Question: I am having an issue converting characters for a TrueType font (Arial for example) to 'java.awt.Shape' for further manual rendering (as EPS but it does not matter).
I have broken down the program that does it into small processes to find out where the problem comes from and it looks to me like the problem is coming from the process of loading the glyph from the font.
I am using the following code snippet to load the font (Arial, from msttcore package) and convert the character 'O' as a 'Shape' that I can use later on:
'''
Font font = new Font("Arial", Font.PLAIN, 24);
AttributedString attributedString = new AttributedString("O");
attributedString.addAttribute(TextAttribute.FONT, font, 0, "O".length());
FontRenderContext fontRenderContext = new FontRenderContext(null, false, false);
TextLayout layout = new TextLayout(attributedString.getIterator(), fontRenderContext);
Shape shape = layout.getOutline(null);
'''
I have also tried using the following code snippet but it gives me the same results:
'''
Font font = new Font("Arial", Font.PLAIN, 24);
FontRenderContext fontRenderContext = new FontRenderContext(null, false, false);
GlyphVector glyphVector = font.createGlyphVector(fontRenderContext, text);
Shape shape = glyphVector.getOutline();
'''
After that, I use the 'shape.getPathIterator(null)' and iterate over the segments it gives me to print the point coordinates. I do that on three different systems:
- - -
When generating the 'java.awt.Shape' on my Mac, the generated EPS file looks right. When generating the 'java.awt.Shape' on the Linux machines, it appears that some point coordinates are different than the ones generated on my Mac.
- The part coordinates of the 'O' are different but only to an extent where it only looks like rounding errors and isn't perceptible to my eye: - The part however looks very weird and the point coordinates differ much more than the rounding errors.
See the following picture:

In green is the path from the Shape generated on my Mac, in red the path from the Shape generated on the Fedora-like computer.
Because both overlap well on the part, it looks like a bit darker green. But you can see that the part is very different. It's not even centered for the red path...
- - -
I think I have already tried many things without success and I don't really understand why this happens and would be thankful for any tips.
---
Here is the smallest complete code snippet I can give you that shows the problem:
'''
package Experiments;
import java.awt.Font;
import java.awt.Shape;
import java.awt.font.FontRenderContext;
import java.awt.font.GlyphVector;
import java.awt.font.TextAttribute;
import java.awt.font.TextLayout;
import java.awt.geom.PathIterator;
import java.io.File;
import java.text.AttributedString;
public class MyClass
{
public static void main(String[] args) throws Exception
{
Font font = new Font("Arial", Font.PLAIN, 24);
AttributedString attributedString = new AttributedString("O");
attributedString.addAttribute(TextAttribute.FONT, font, 0, "O".length());
FontRenderContext fontRenderContext = new FontRenderContext(null, false, false);
TextLayout layout = new TextLayout(attributedString.getIterator(), fontRenderContext);
Shape shape = layout.getOutline(null);
PathIterator it = shape.getPathIterator(null);
double[] points = new double[6];
double x = 0, y = 0;
while (!it.isDone())
{
double x1 = points[0], y1 = points[1];
double x2 = points[2], y2 = points[3];
double x3 = points[4], y3 = points[5];
switch (it.currentSegment(points))
{
case PathIterator.SEG_CLOSE:
System.out.println("close");
break;
case PathIterator.SEG_QUADTO:
// Convert to cubic curve
x3 = x2;
y3 = y2;
x2 = x1 + 1 / 3f * (x2 - x1);
y2 = y1 + 1 / 3f * (y2 - y1);
x1 = x + 2 / 3f * (x1 - x);
y1 = y + 2 / 3f * (y1 - y);
case PathIterator.SEG_CUBICTO:
System.out.println("curve: " + x1 + "," + y1 + "," + x2 + "," + y2 + "," + x3 + "," + y3);
x = x3;
y = y3;
break;
case PathIterator.SEG_LINETO:
System.out.println("lineto: " + x1 + "," + y1);
x = x1;
y = y1;
break;
case PathIterator.SEG_MOVETO:
System.out.println("moveto: " + x1 + "," + y1);
x = x1;
y = y1;
break;
}
it.next();
}
}
}
'''
The output on my Mac is:
'''
moveto: 0.0,0.0
curve: 0.7734375230502337,-5.57812516624108,0.7734374884748831,-5.57812491687946,0.0,0.0
curve: 0.7734375230502337,-8.429687751224265,1.925781272817403,-13.451171899039764,3.45703125,-15.064453125
curve: 4.988281295634806,-16.677734423079528,6.96484378608875,-17.484375,9.38671875,-17.484375
curve: 10.97265629726462,-17.484375,12.402343768975697,-17.105468738707714,13.67578125,-16.34765625
curve: 14.949218787951395,-15.589843727415428,15.91992188495351,-14.533203104801942,16.587890625,-13.177734375
curve: 17.25585939490702,-11.822265584603883,17.58984375,-10.28515622438863,17.58984375,-8.56640625
curve: 17.58984375,-6.8242186980787665,17.23828123952262,-5.265624979510903,16.53515625,-3.890625
curve: 15.832031229045242,-2.5156249590218067,14.835937480791472,-1.4746093644644134,13.546875,-0.767578125
curve: 12.257812461582944,-0.06054685392882675,10.867187477764674,0.29296875,9.375,0.29296875
curve: 7.757812451804057,0.29296875,6.3124999810243025,-0.09765626164153218,5.<PHONE>,-0.87890625
curve: 3.765624962048605,-1.6601562732830644,2.800781240221113,-2.7265625201398507,2.<PHONE>,-4.078125
close
moveto: 1.<PHONE>,-6.<PHONE>
curve: 2.7226562965661287,-7.589843794237822,2.7226562267169356,-8.343750000349246,1.<PHONE>,-8.<PHONE>
curve: 2.7226562965661287,-6.2734374376013875,4.060546891589183,-4.630859357246663,5.173828125,-3.439453125
curve: 6.287109408178367,-2.248046839493327,7.683593775029294,-1.65234375,9.36328125,-1.65234375
curve: 11.074218800989911,-1.65234375,12.482421891472768,-2.2539062679279596,13.587890625,-3.45703125
curve: 14.693359407945536,-4.660156285855919,15.24609375,-6.367187532945536,15.24609375,-8.578125
curve: 15.24609375,-9.976562541676685,15.009765617956873,-11.197265640541445,14.537109375,-12.240234375
curve: 14.064453110913746,-13.283203156082891,13.373046861437615,-14.091796883556526,12.462890625,-14.666015625
curve: 11.55273434787523,-15.240234392113052,10.531249983119778,-15.52734375,9.<PHONE>,-15.52734375
curve: 7.789062452036887,-15.52734375,6.404296857712325,-14.974609358527232,5.244140625,-13.869140625
close
moveto: 3.50390625,-12.<PHONE>
lineto: 6.046875,-18.234375
lineto: 6.046875,-20.63671875
lineto: 8.25,-20.63671875
close
moveto: 8.25,-18.234375
lineto: 10.41796875,-18.234375
lineto: 10.41796875,-20.63671875
lineto: 12.62109375,-20.63671875
close
'''
On the fedora-like computer:
'''
moveto: 0.0,0.0
curve: 0.7708333563059568,-5.583333499729633,0.7708333218470216,-5.583333250135183,0.0,0.0
curve: 0.7708333563059568,-8.427083584479988,1.921875022817403,-13.447916690725833,3.453125,-15.0625
curve: 4.984375045634806,-16.677083381451666,6.963541702833027,-17.484375,9.390625,-17.484375
curve: 10.973958380520344,-17.484375,12.403645852347836,-17.106770822079852,13.<PHONE>,-16.<PHONE>
curve: 14.955729204695672,-15.596354144159704,15.92708334326744,-14.539062479743734,16.59375,-13.<PHONE>
curve: 17.26041668653488,-11.820312459487468,17.59375,-10.28124997438863,17.59375,-8.5625
curve: 17.59375,-6.822916614823043,17.24218748952262,-5.265624979510903,16.<PHONE>,-3.890625
curve: 15.835937479045242,-2.5156249590218067,14.838541647419333,-1.4739583227783442,13.546875,-0.765625
curve: 12.255208294838667,-0.05729164555668831,10.864583311136812,0.296875,9.375,0.296875
curve: 7.760416618548334,0.296875,6.315104147652164,-0.09375001164153218,5.<PHONE>,-0.875
curve: 3.763020795304328,-1.6562500232830644,2.796874990221113,-2.723958353511989,2.140625,-4.078125
close
moveto: 1.15625,-6.109375
curve: 2.7187500465661287,-7.5885417107492685,2.7187499767169356,-8.343750000465661,1.15625,-8.375
curve: 2.7187500465661287,-6.2812499376013875,4.057291683275253,-4.638020815560594,5.171875,-3.<PHONE>
curve: 6.286458366550505,-2.2526041311211884,7.682291691657156,-1.65625,9.359375,-1.65625
curve: 11.078125051222742,-1.65625,12.489583349786699,-2.2578125179279596,13.59375,-3.<PHONE>
curve: 14.697916699573398,-4.664062535855919,15.25,-6.369791699573398,15.25,-8.578125
curve: 15.25,-9.973958374932408,15.013020826270804,-11.195312515599653,14.<PHONE>,-12.<PHONE>
curve: 14.065104152541608,-13.289062531199306,13.372395819751546,-14.098958341870457,12.<PHONE>,-14.671875
curve: 11.549479139503092,-15.244791683740914,10.531249983236194,-15.53125,9.40625,-15.53125
curve: 7.791666618548334,-15.53125,6.4036458160262555,-14.979166650213301,5.<PHONE>,-13.875
close
moveto: 3.5,-12.21875
lineto: 6.625,-18.0
lineto: 6.625,-20.390625
lineto: 8.828125,-20.390625
lineto: 8.828125,-18.0
close
moveto: 6.625,-18.0
lineto: 11.0,-18.0
lineto: 11.0,-20.390625
lineto: 13.203125,-20.390625
lineto: 13.203125,-18.0
close
'''
You already have my thanks if you have read until here :)
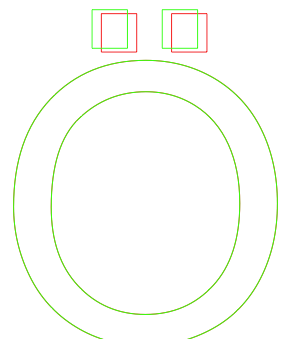
Answer: Why on earth are you bothering with Arial? The "free" msttcorefonts version is abandonware that hasn't received fixes for years. It is optimized for a font rendering system that does not exist anymore (It is well known nowadays that Microsoft used wrong metadata values in those files to workaround bugs in its then bleeding-edge system).
Use a modern font intended for cross-platform use and with licensing that actually allow redistribution and derivatives instead (see DejaVu or Google font library). Your shapes derivatives.
Old java on OSX was maintained by Apple and probably uses Apple-specific font engine.
Old java on other systems (as do the Oracle downloads) uses a proprietary font engine.
OpenJDK uses freetype (Oracle didn't dare changing the official jdk for fear of breaking apps relying on its old engine warts. A shame, freetype well-maintained).
Expecting all of them to give the exactly same shaping results is an exercise in futility. And the more complex and old the font is, the more likely they will diverge (old fonts include old metadata new fonts do not, and depending on the font engine it will try to do something with this old data, or not. Font formats even include Apple and Windows-specific metadata that will be read or ignored depending on the font engine used).
Smart font formats are wonderful...